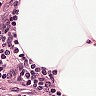
Metastatic tissue present: no